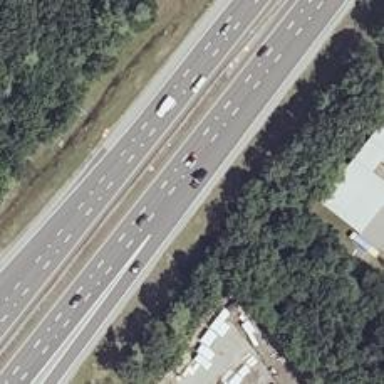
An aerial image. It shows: Asphalt motorway link.